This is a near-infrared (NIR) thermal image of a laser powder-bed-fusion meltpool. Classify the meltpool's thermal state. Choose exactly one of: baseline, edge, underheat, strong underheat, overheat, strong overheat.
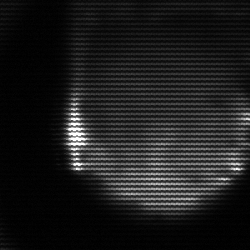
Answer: edge